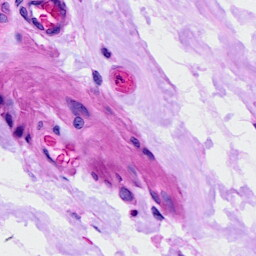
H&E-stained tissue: Ovarian